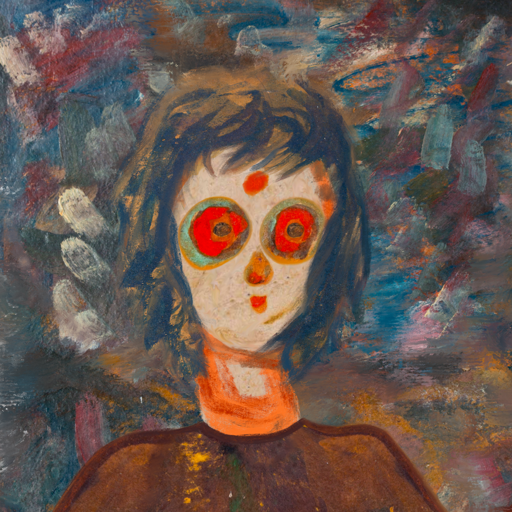
Background: Boggyland, Head And Neck Front: Rupkatha, Face Front: Sisters, Bust: Comrade, Hair Front: InTheSun, Head Accessory: Blank, Second Necklace: Blank, Necklace: Blank, Baby: Blank